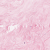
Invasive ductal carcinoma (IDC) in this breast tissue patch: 0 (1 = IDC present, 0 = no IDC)